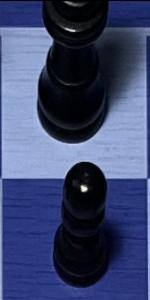
Label: Pawn_Black